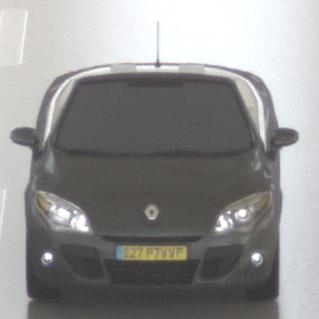
Make: Renault
Model: Mégane Coupé-Cabriolet 1.6 16V 110
Detailed model: Mégane (III) Coupé-Cabriolet
Model produced from: 2010/06
Model produced until: 2013/03
Doors: 2
Color: gray
Road condition: wet road
Daytime: morning or afternoon
Contrast: low contrast